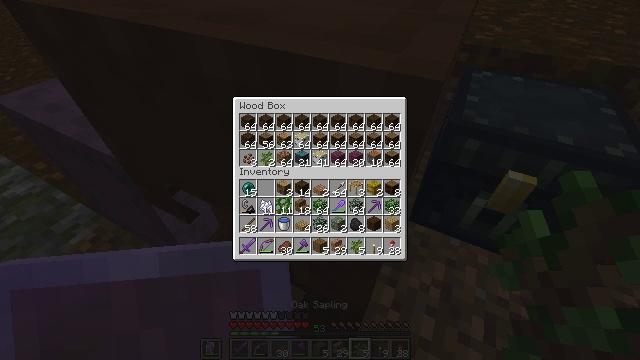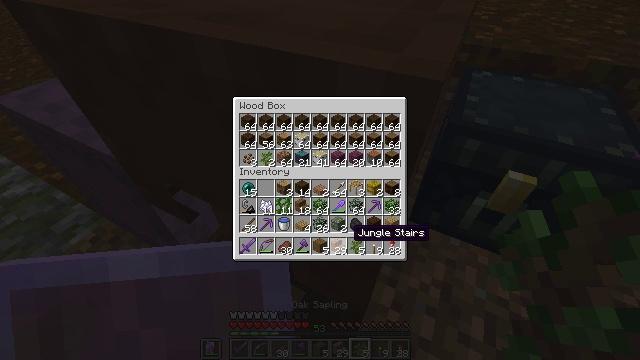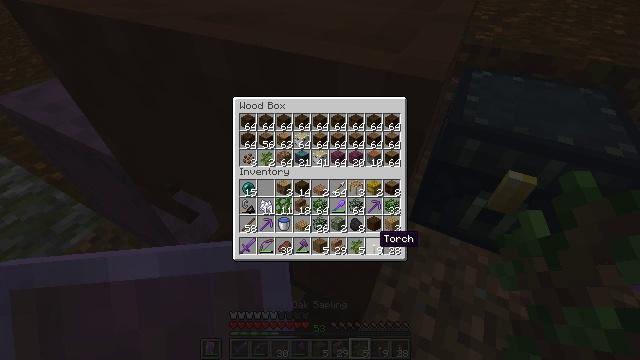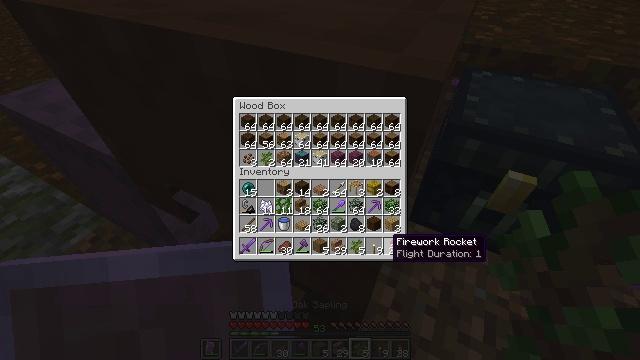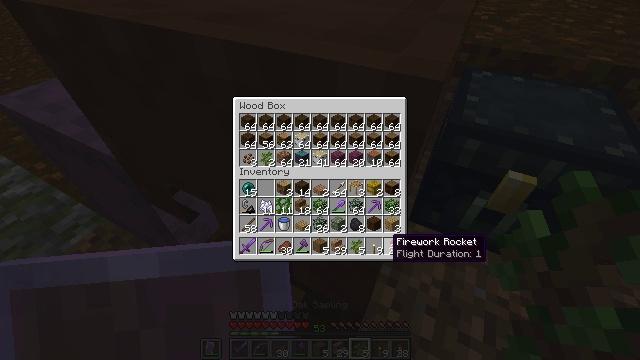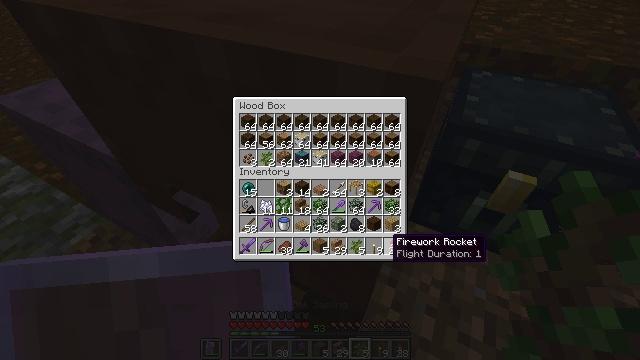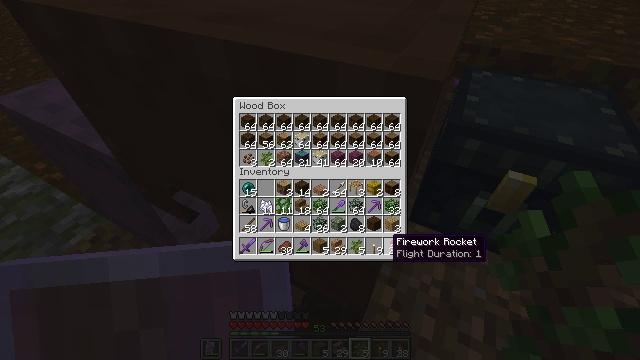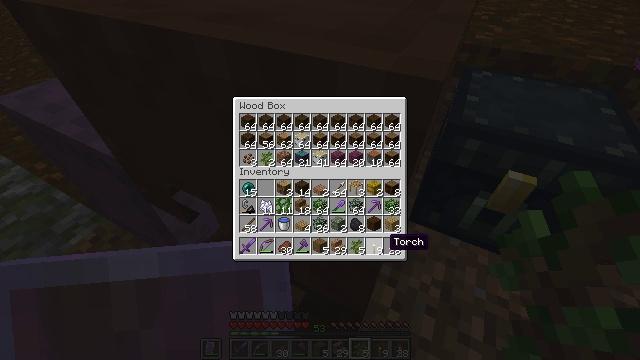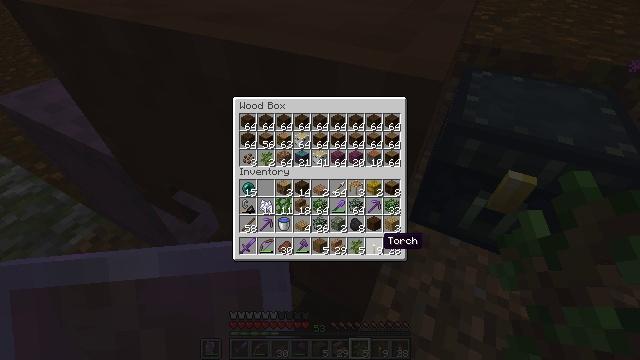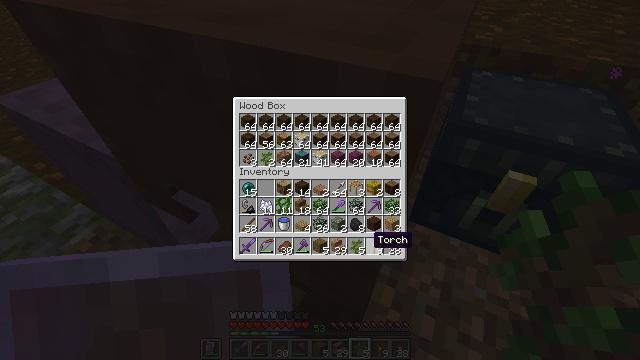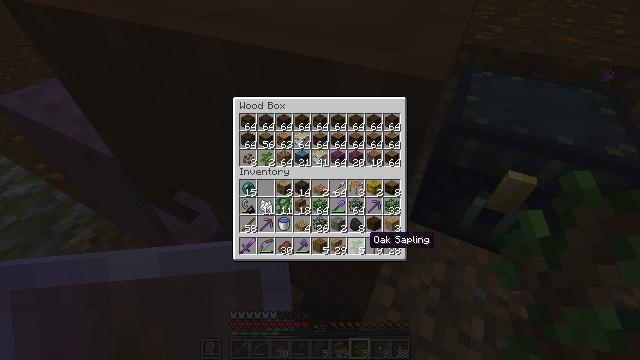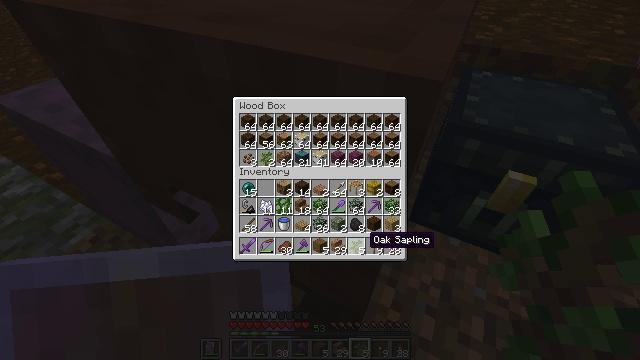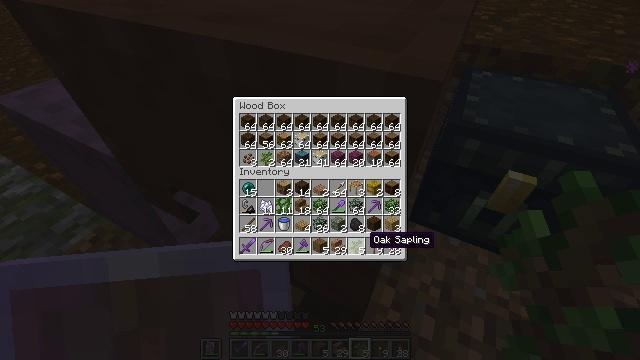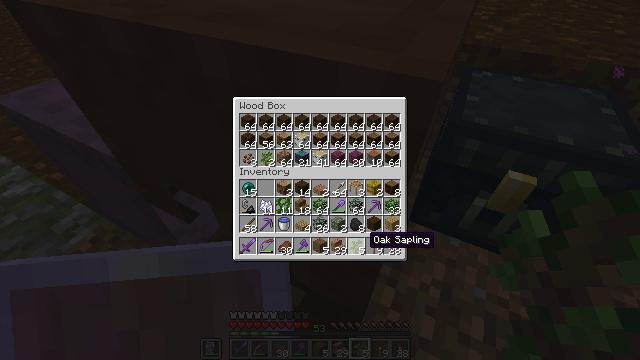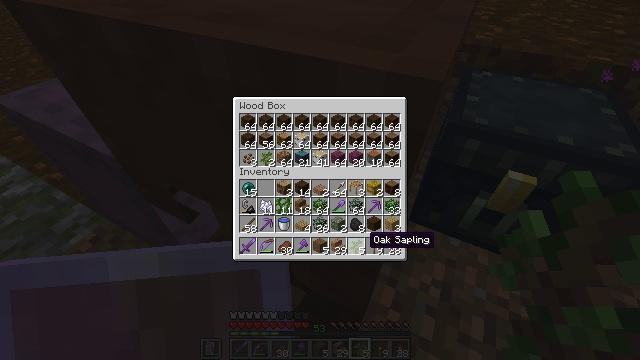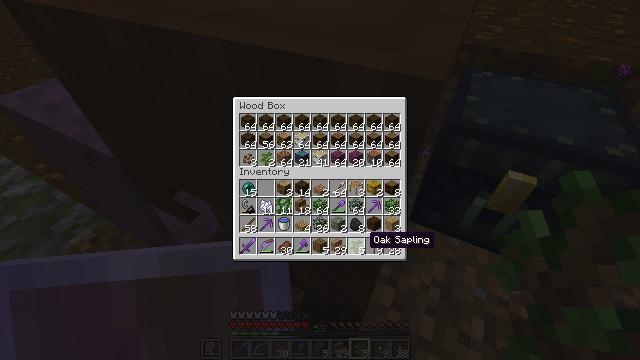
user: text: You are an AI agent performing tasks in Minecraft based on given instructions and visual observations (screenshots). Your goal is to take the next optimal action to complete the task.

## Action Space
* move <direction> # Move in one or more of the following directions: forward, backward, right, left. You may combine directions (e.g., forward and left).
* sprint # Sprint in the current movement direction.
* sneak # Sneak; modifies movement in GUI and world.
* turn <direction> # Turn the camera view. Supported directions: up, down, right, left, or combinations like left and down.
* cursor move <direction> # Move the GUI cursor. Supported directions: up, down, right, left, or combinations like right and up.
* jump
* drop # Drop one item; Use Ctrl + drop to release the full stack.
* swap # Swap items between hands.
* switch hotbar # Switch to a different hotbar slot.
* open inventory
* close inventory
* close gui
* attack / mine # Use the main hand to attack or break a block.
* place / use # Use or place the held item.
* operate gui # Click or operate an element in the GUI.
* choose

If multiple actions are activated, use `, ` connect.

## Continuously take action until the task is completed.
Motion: motion action
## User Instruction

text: Mine block crafting table.
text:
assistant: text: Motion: sneak, turn down
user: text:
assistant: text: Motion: sneak, turn right
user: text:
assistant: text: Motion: sneak, turn right
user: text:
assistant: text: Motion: sneak
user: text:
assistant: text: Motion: sneak
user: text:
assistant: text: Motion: sneak
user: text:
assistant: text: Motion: sneak
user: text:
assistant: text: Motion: sneak
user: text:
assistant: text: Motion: sneak, turn left
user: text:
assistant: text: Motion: sneak
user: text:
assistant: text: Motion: sneak
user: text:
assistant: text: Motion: sneak
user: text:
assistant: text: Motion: sneak
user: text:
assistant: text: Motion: sneak
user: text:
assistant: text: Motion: sneak
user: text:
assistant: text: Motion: sneak, attack / mine
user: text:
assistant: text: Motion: sneak, attack / mine
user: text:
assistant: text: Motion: sneak, attack / mine
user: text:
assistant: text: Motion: sneak
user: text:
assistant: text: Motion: sneak
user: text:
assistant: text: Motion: sneak
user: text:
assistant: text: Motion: sneak
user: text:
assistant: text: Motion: sneak
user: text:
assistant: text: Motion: sneak
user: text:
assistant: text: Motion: sneak
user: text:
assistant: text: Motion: no_op
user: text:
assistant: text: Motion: no_op
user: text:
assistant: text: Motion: no_op
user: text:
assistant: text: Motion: no_op
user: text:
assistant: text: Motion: no_op